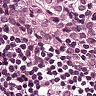
Metastatic tissue present: yes